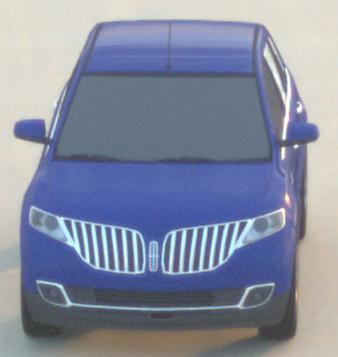
Make: Lincoln
Model: MKX
Detailed model: Gen. 1 CD3
Model produced from: 2010
Model produced until: 2015
Doors: 5
Color: blue
Road condition: dry road
Daytime: sunrise or sunset
Contrast: low contrast